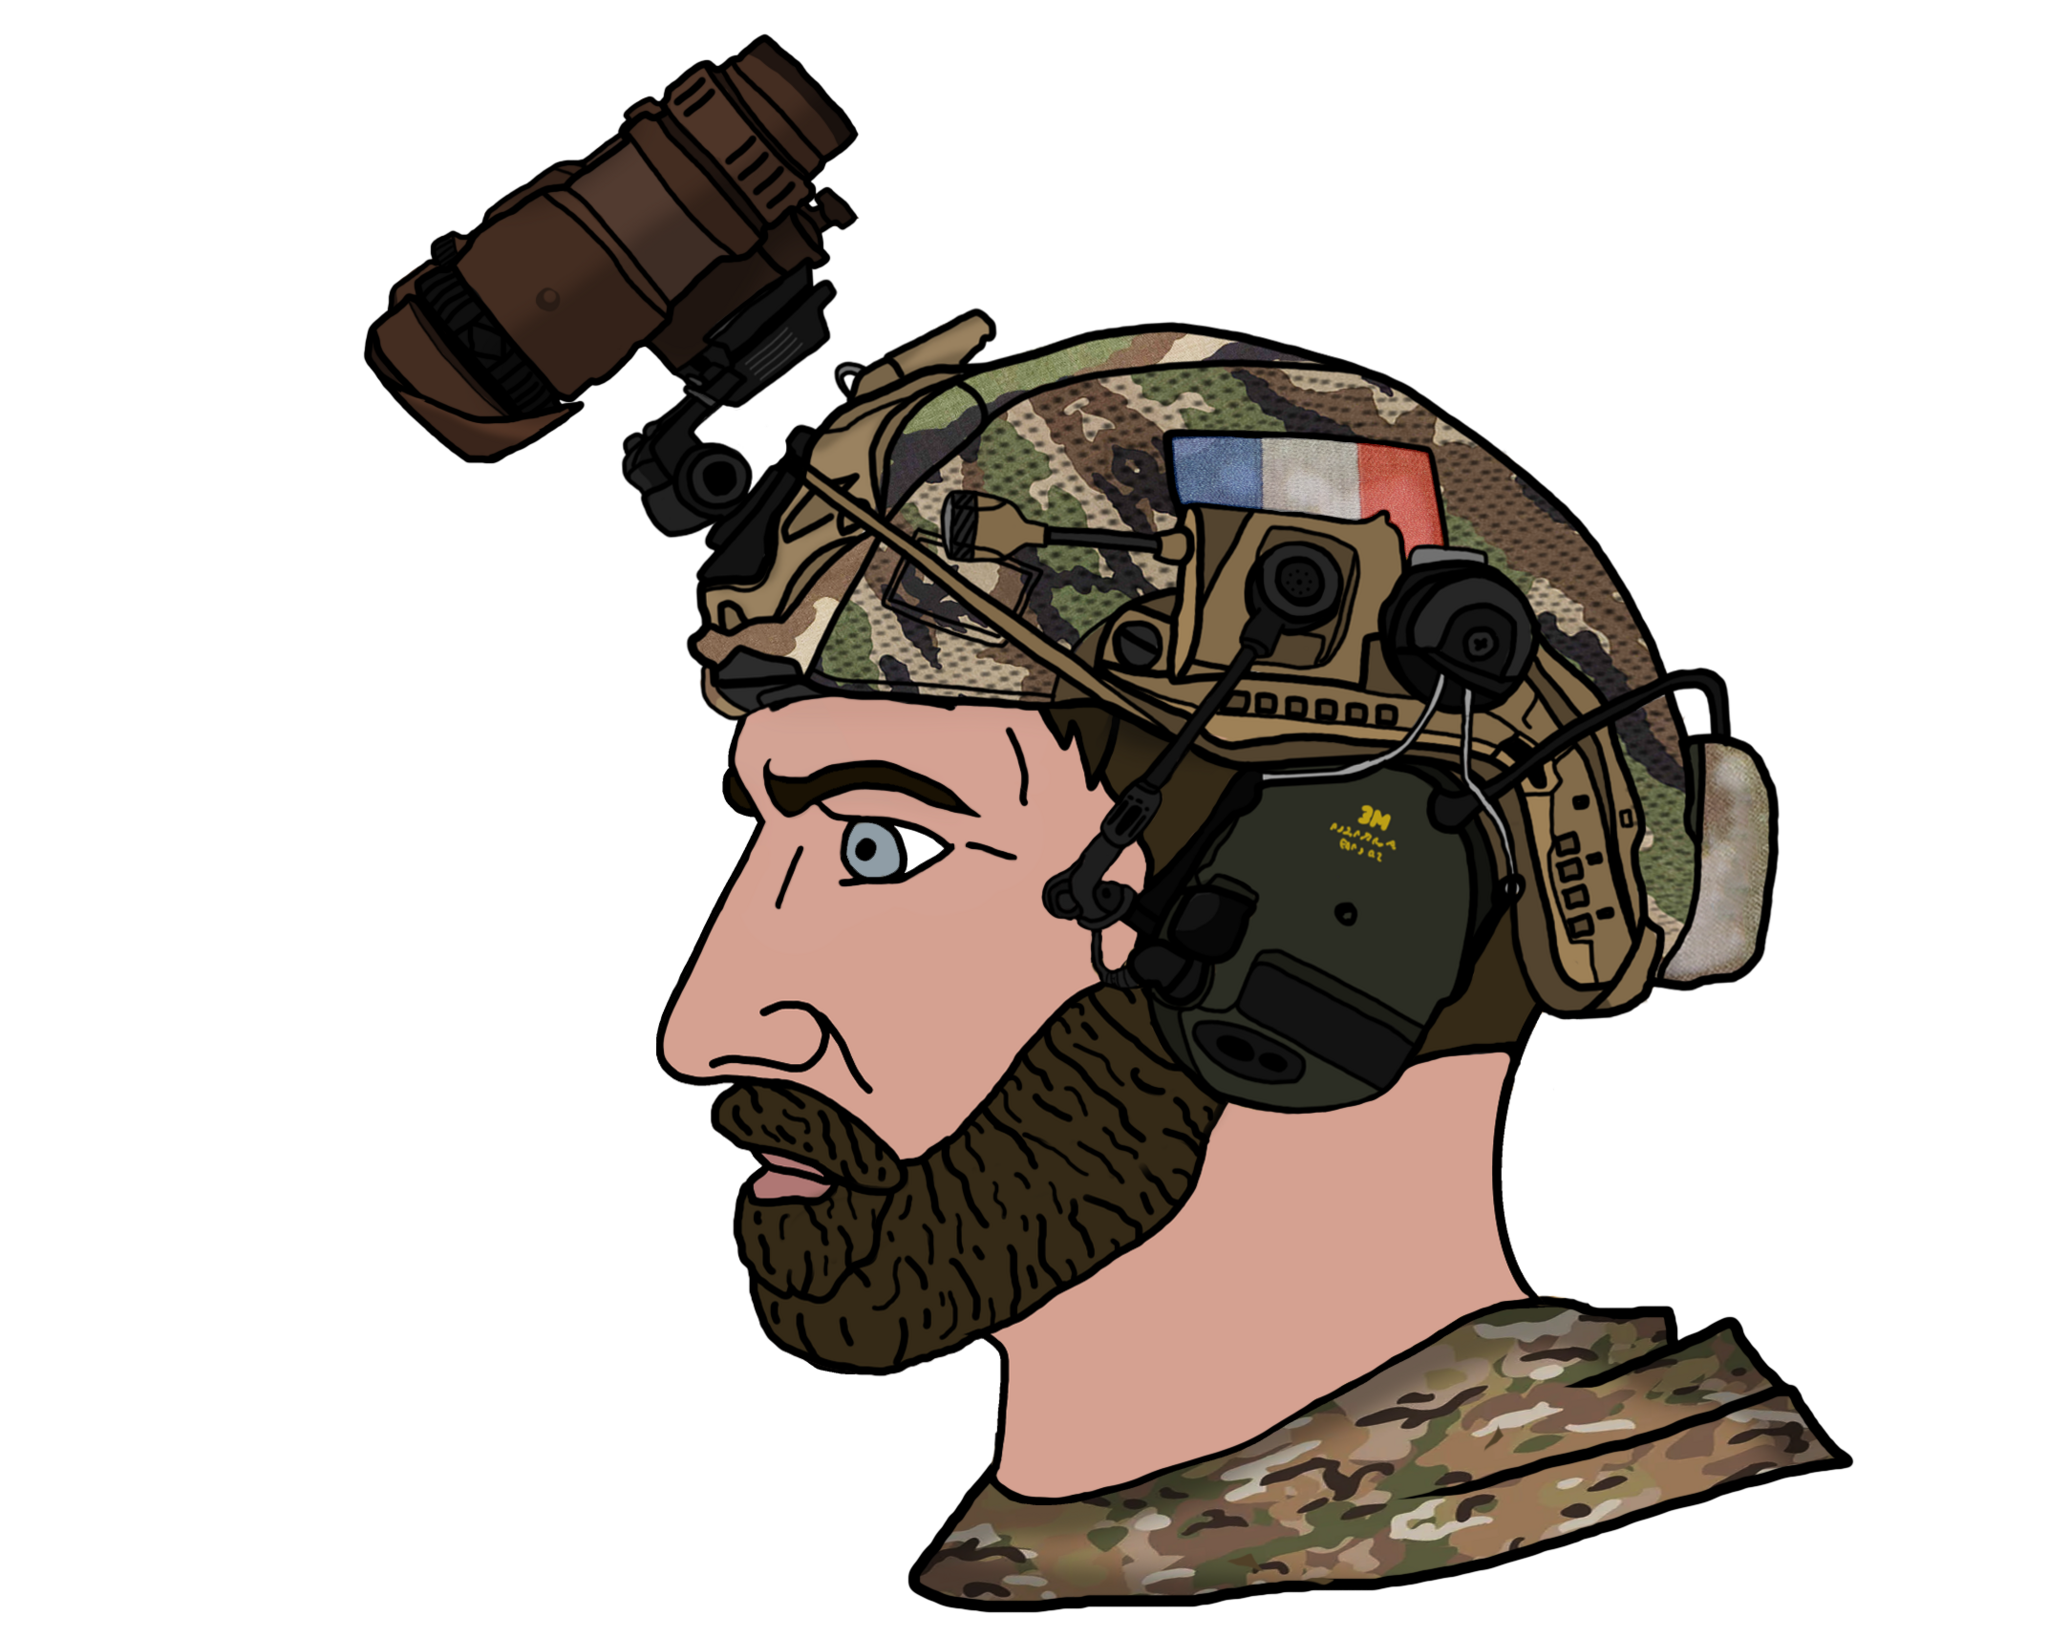
Label: 4_Yes_Chad